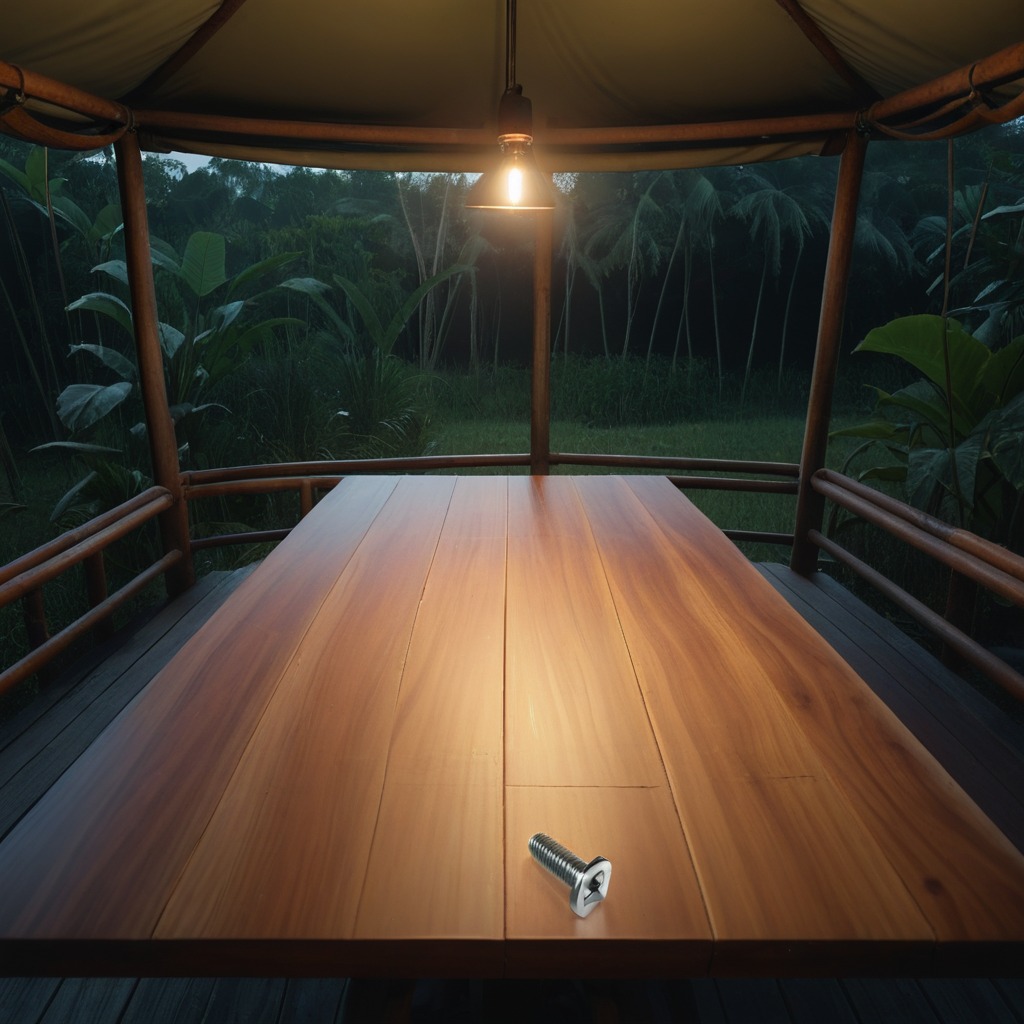
A metal screw is lying on the wooden table.